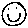
Label: smiley face